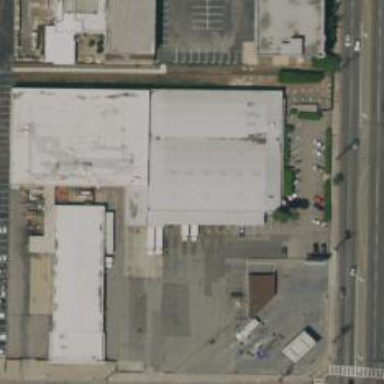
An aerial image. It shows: Factory building.